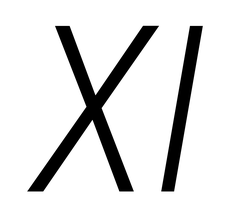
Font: Roboto-Italic_Condensed_Light_Italic